Question: Please refer to the following image. In this image number is what the field in my database looks like before I run my code. Number is what change I am expecting in the position field of some rows after I run the code. The value of the position field of second row is primarily 2 what I want to be changed to 3. Similarly, The values of the position field of third, fourth and fifth rows are primarily 3, 4 and 5 respectively what I want to be changed to 4, 5 and 6 respectively. So, I run the following code and in my browser I see what I expect. However, In the database I see wrong data is inserted, like number on the image. Notice that my last expected value of the position field is 6 (for fifth row), but I am getting 6 in all rows!!!

Here is the code I run:
'''
$requestedPosition = 2; $oldPosition = 6;
for($i=$requestedPosition+1; $i <= $oldPosition; $i++){
$query = mysql_query("UPDATE userdb SET position = '$i' WHERE position='{$requestedPosition}' ");
echo 'Old Position: '.$requestedPosition.' is now: '.$i.'<br>';
$requestedPosition++;
}
'''
I think something must be wrong in the mysql query. If I comment out the query I get expected result in browser. However, to insert those data into database I need to run the query but when I do it, I get wrong data inserted in database. I am on windows, running PHP 5.3.13, MySQL 5.5.24.
in the for loop, if I change to I get 2,3,4,5 inserted (in 2nd,3rd,4th,5th row respectively) rather than 6,6,6,6. However, I want 3,4,5,6 inserted (in 2nd,3rd,4th,5th row respectively), so I had to use in for loop, and when I do, Code gets Mad!!! So, do I :( Stuck with this (with bad headache) for last two days!
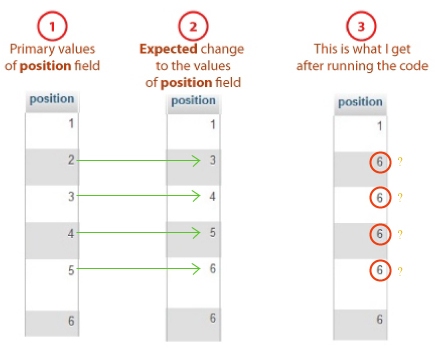
Answer: There's a slight flaw in your logic.
The first time that your loop runs, you're updating one row - you're updating the row with position 2 to be position 3. This is fine.
But the second time the loop runs, you're updating all rows where position is 3 to be position 4 - and there's two of them now, the one from the table, and the one you've just updated. The same happens on the third and fourth iteration.
You can probably do this more elegantly, with one call:
'''
$query = mysql_query("UPDATE userdb SET position = position + 1 WHERE position >={$requestedPosition} AND position <= ${oldPosition}' ");
'''
I've not tested that, but it should at the least give you an idea.